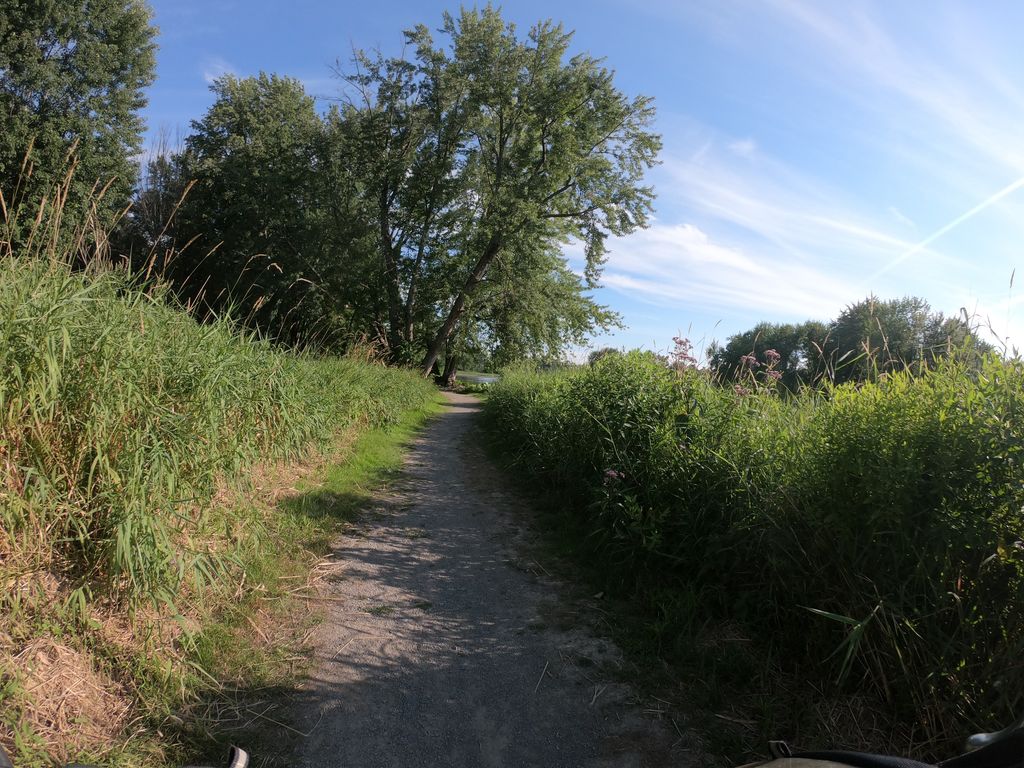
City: ottawa-gatineau